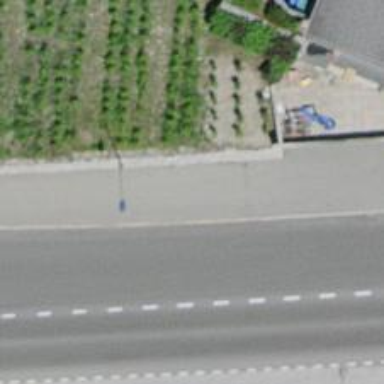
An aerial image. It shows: Bus stop with platform for public transport.